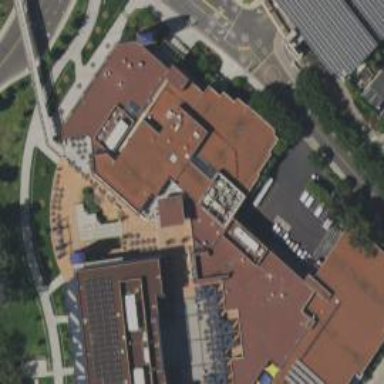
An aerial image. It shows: University building.